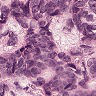
Metastatic tissue present: yes